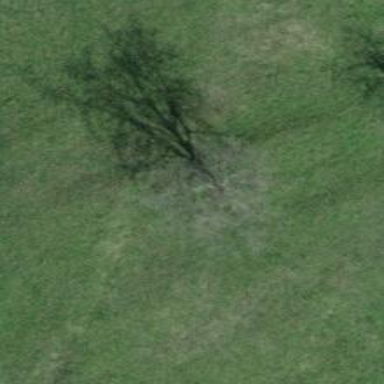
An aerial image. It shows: Broadleaved tree with lush leaves.